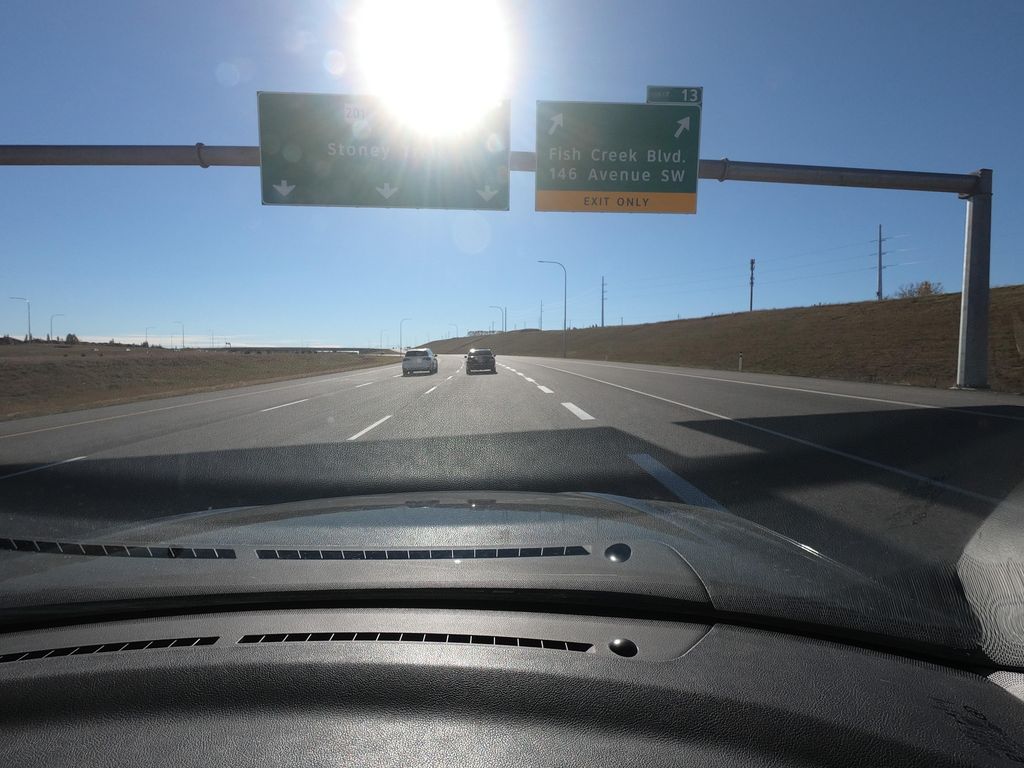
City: calgary